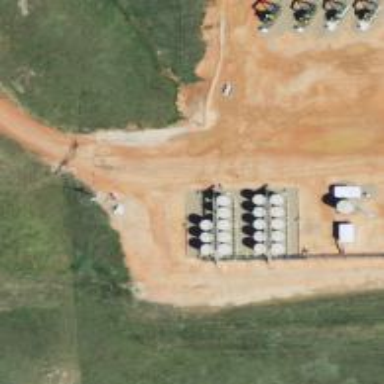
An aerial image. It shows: Storage tank that is man-made.